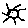
Label: sun